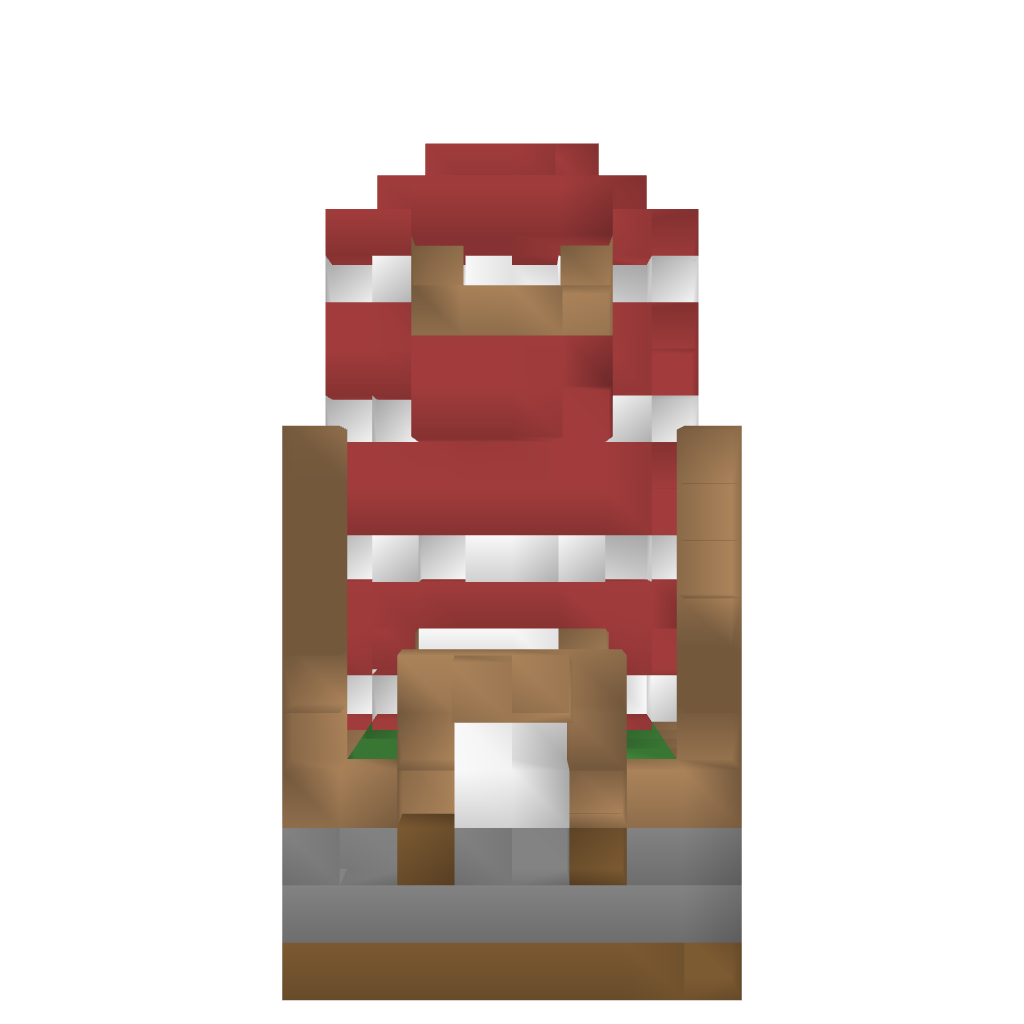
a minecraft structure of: The Minecraft Hotel good quality